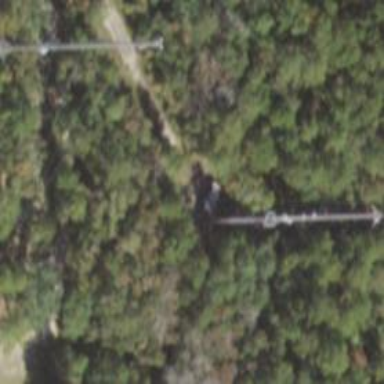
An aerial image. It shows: Communication mast tower.